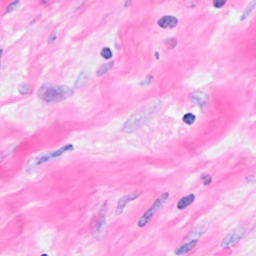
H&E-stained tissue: Breast